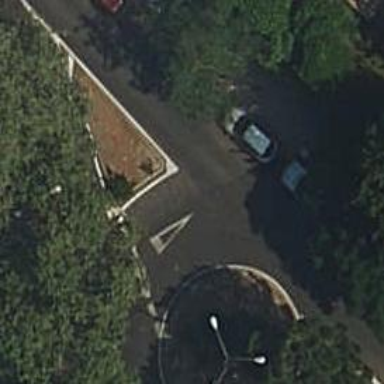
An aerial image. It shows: Residential road with asphalt surface. The road forms circular junction.